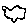
Label: cloud